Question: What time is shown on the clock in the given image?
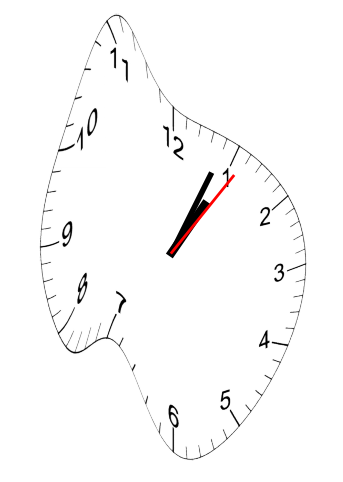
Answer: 01:04:06